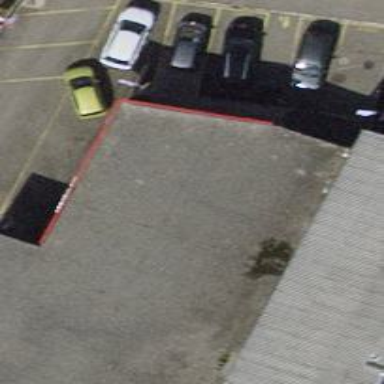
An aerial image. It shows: Car repair shop.